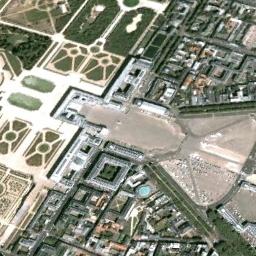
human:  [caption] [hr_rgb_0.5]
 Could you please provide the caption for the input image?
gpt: There are many buildings of different shapes beside the palace .

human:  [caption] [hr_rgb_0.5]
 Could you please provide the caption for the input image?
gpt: The palace is on the grass surrounded by buildings .

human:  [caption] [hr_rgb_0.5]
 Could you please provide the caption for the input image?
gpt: The palace has some parks, A square and lots of palaces .

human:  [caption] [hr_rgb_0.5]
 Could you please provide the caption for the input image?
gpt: One side of the palace is the road and the other side is lush woods .

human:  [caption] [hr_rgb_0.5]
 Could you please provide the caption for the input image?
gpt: There are many buildings and lawns beside the palace .